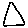
Label: triangle